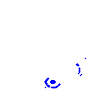
Particle: electron